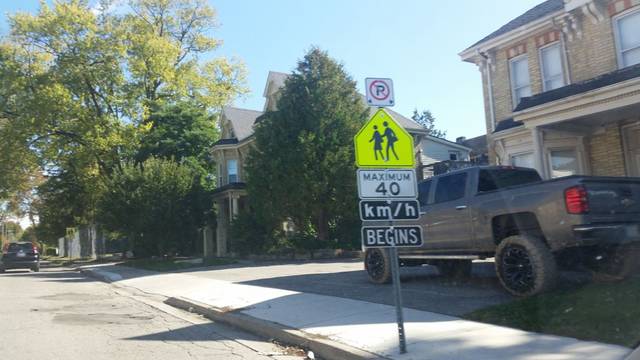
Region: Canada
Coordinates: 42.974, -81.262